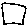
Label: square